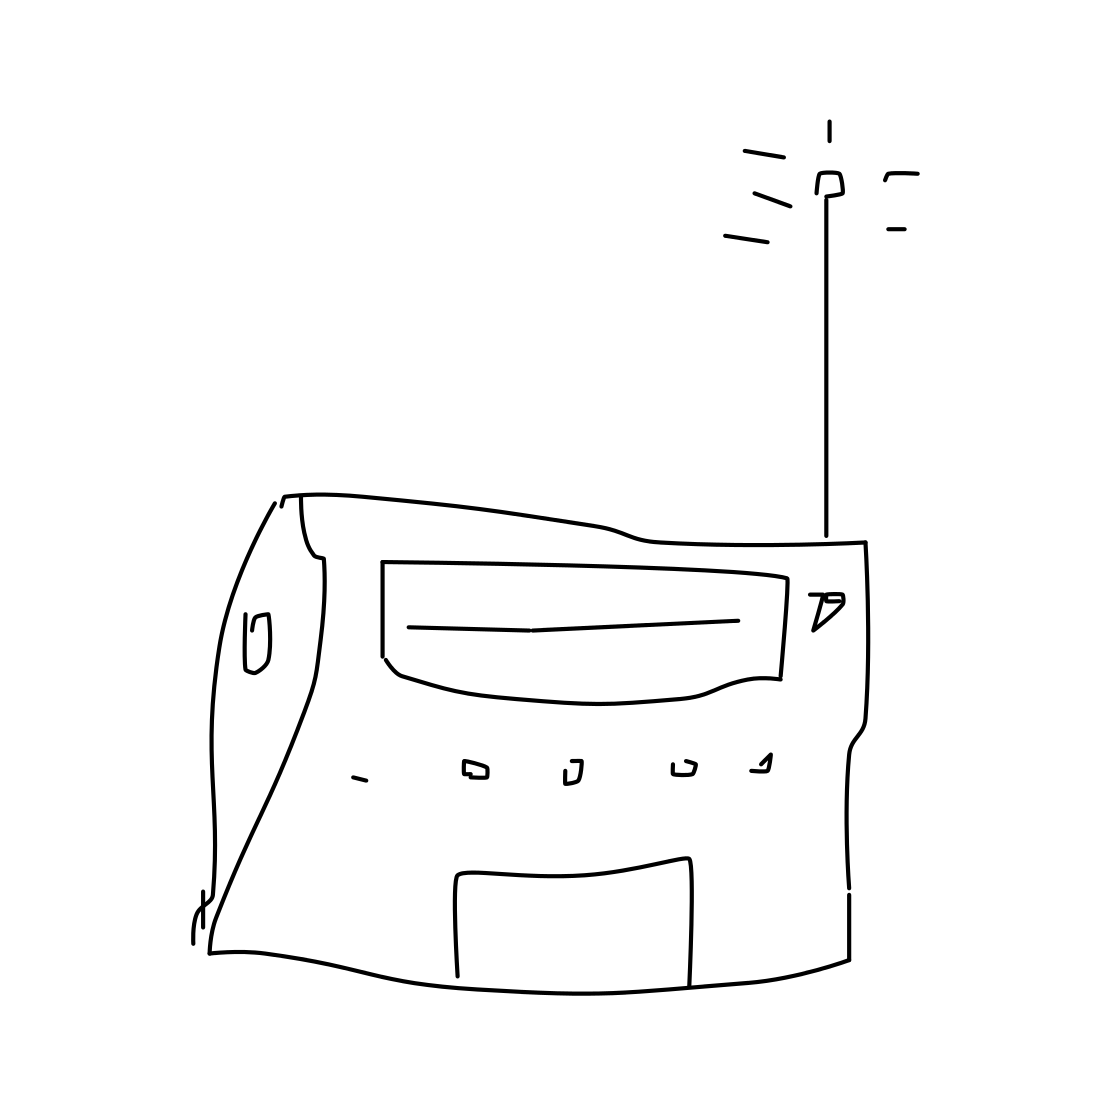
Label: radio